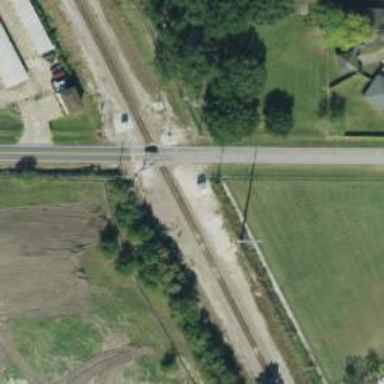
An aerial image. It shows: Level crossing with lights and saltire markings.